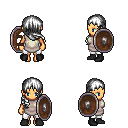
a pixel art fantasy rpg character, female body template, human, tanned skin, white tunic, white pants, white right-swept hairstyle, black shoes, shield, four views (front, back, left, right), 2x2 character sprite sheet, small pixel art, hard edges, no anti-aliasing